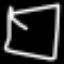
Label: square